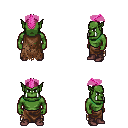
a pixel art fantasy rpg character, male body template, orc, green skin, brown tattered cape, robe skirt, pink short mohawk hairstyle, maroon shoes, four views (front, back, left, right), 2x2 character sprite sheet, small pixel art, hard edges, no anti-aliasing